Field crop: maize
Growth stage: 1
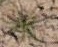
Species: salsola